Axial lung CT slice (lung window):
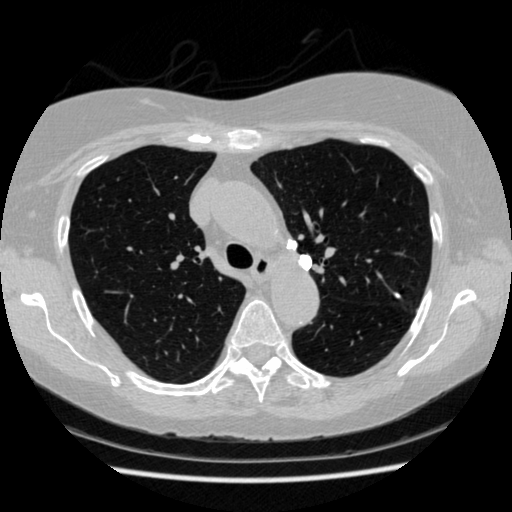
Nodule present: yes
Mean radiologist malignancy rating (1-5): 1.5